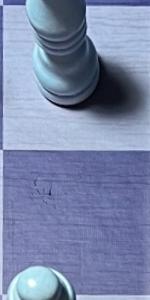
Label: Empty